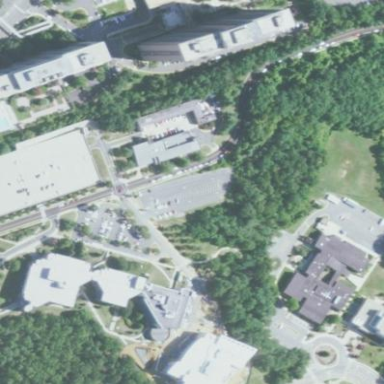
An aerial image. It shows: College or university.